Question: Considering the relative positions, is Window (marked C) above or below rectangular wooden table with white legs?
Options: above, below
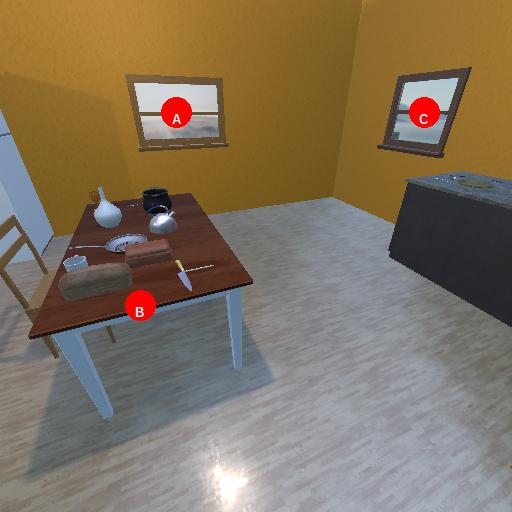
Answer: above